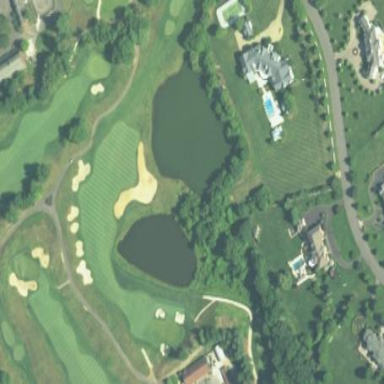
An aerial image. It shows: Area with grass used as rough in golf course.